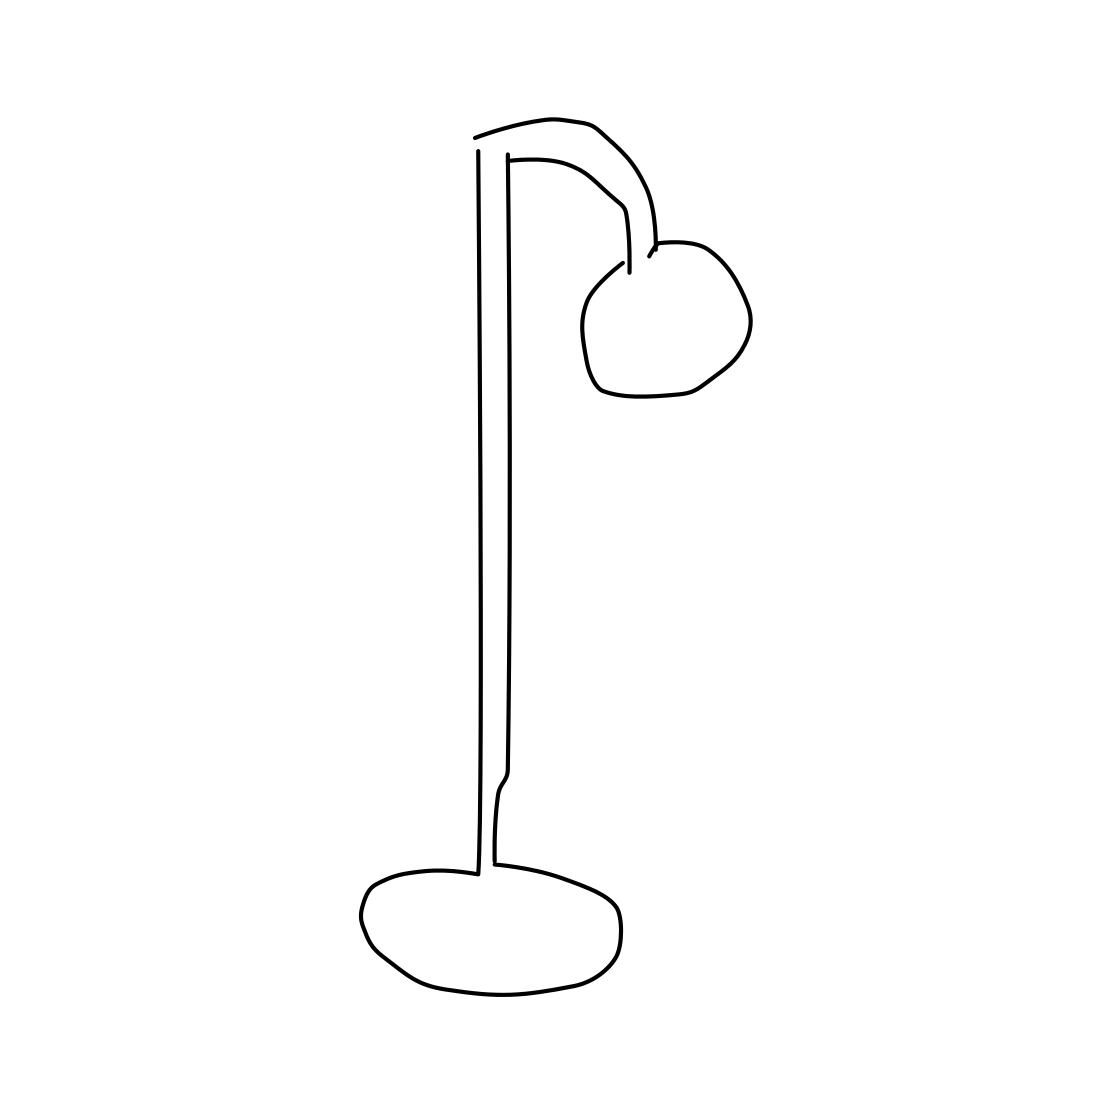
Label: streetlight